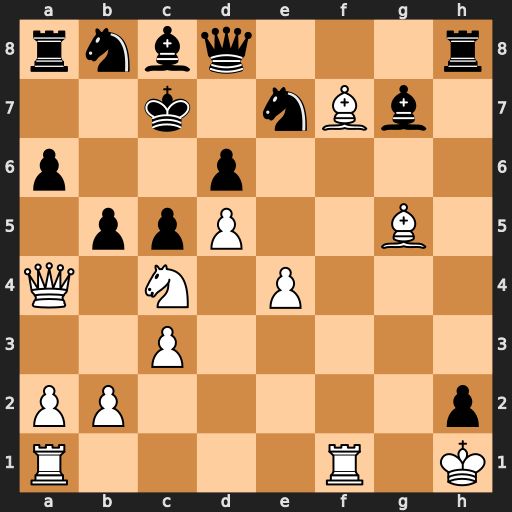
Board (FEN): rnbq3r/2k1nBb1/p2p4/1ppP2B1/Q1N1P3/2P5/PP5p/R4R1K
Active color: w
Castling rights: -
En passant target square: -
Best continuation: Qa5+ Kb7 Qxd8 Rxd8 Bxe7